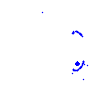
Particle: electron